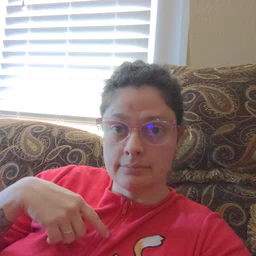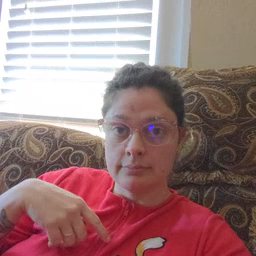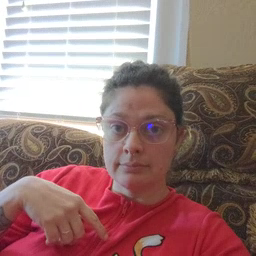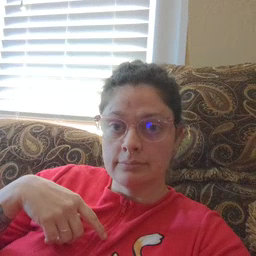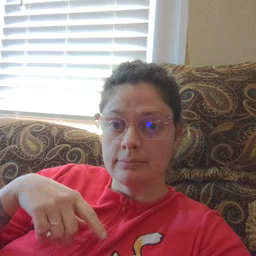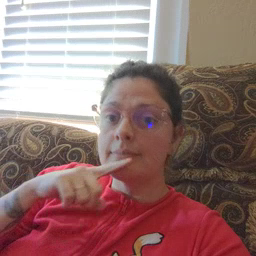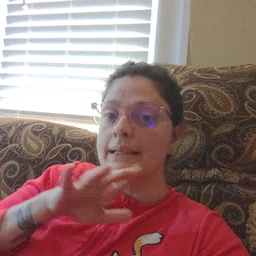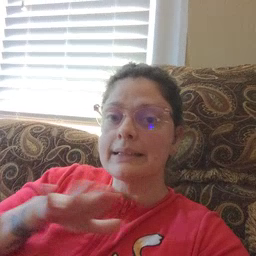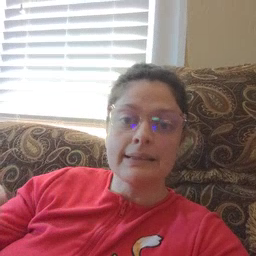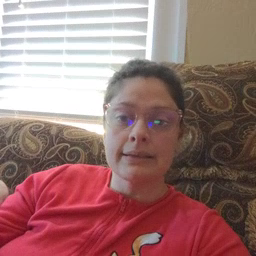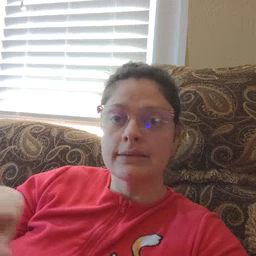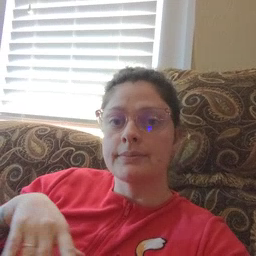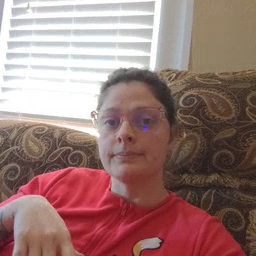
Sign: clean